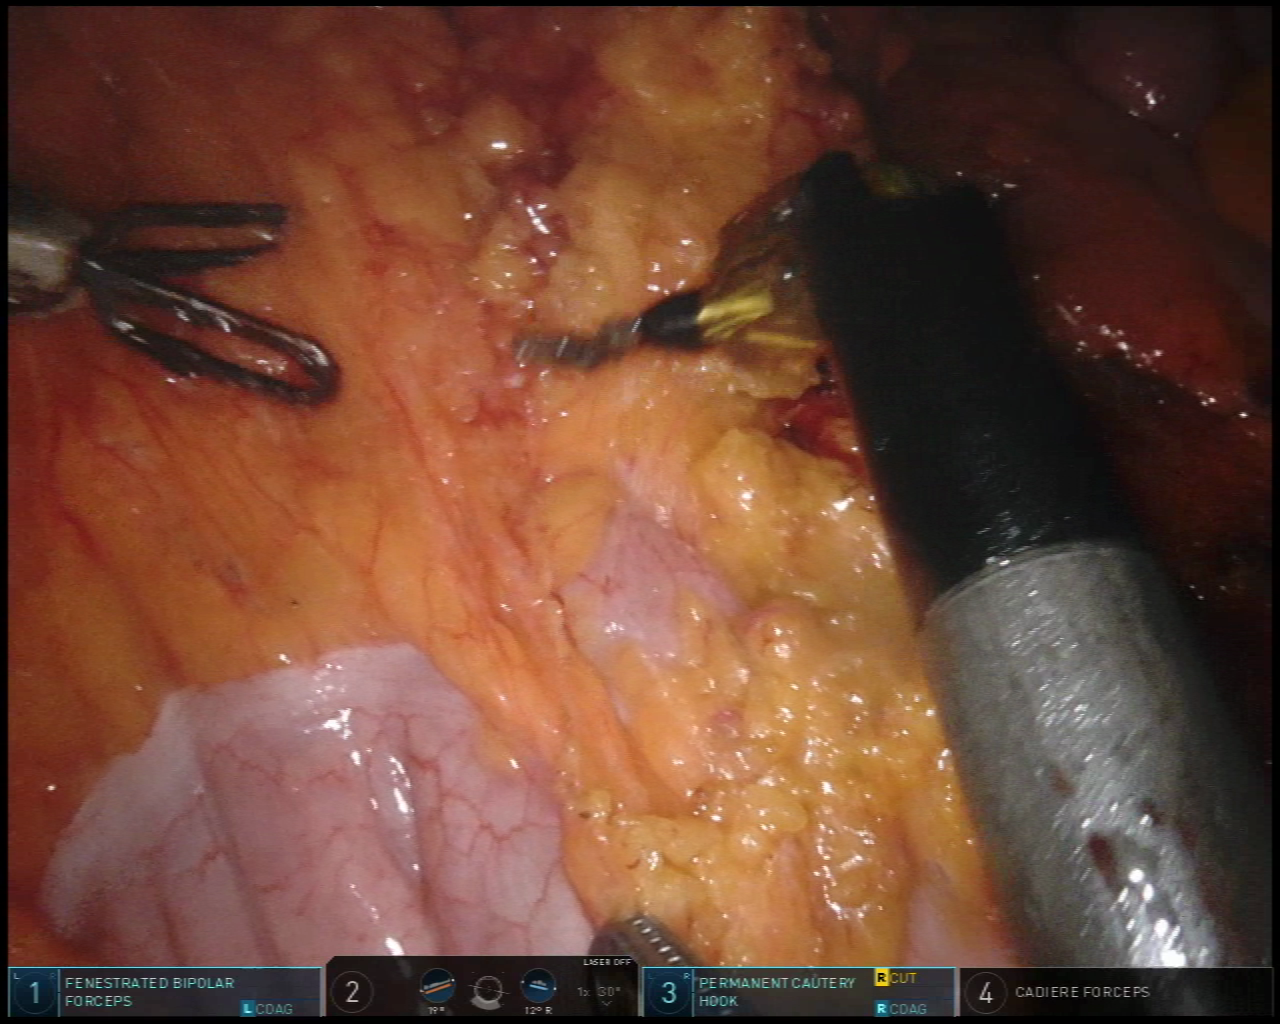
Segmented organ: colon
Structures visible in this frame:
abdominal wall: no
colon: yes
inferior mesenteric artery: no
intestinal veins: no
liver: no
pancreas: no
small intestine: yes
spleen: no
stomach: no
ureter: no
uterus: no
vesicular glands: no